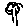
Label: tree